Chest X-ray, AP view. Patient: 69 years old, sex F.
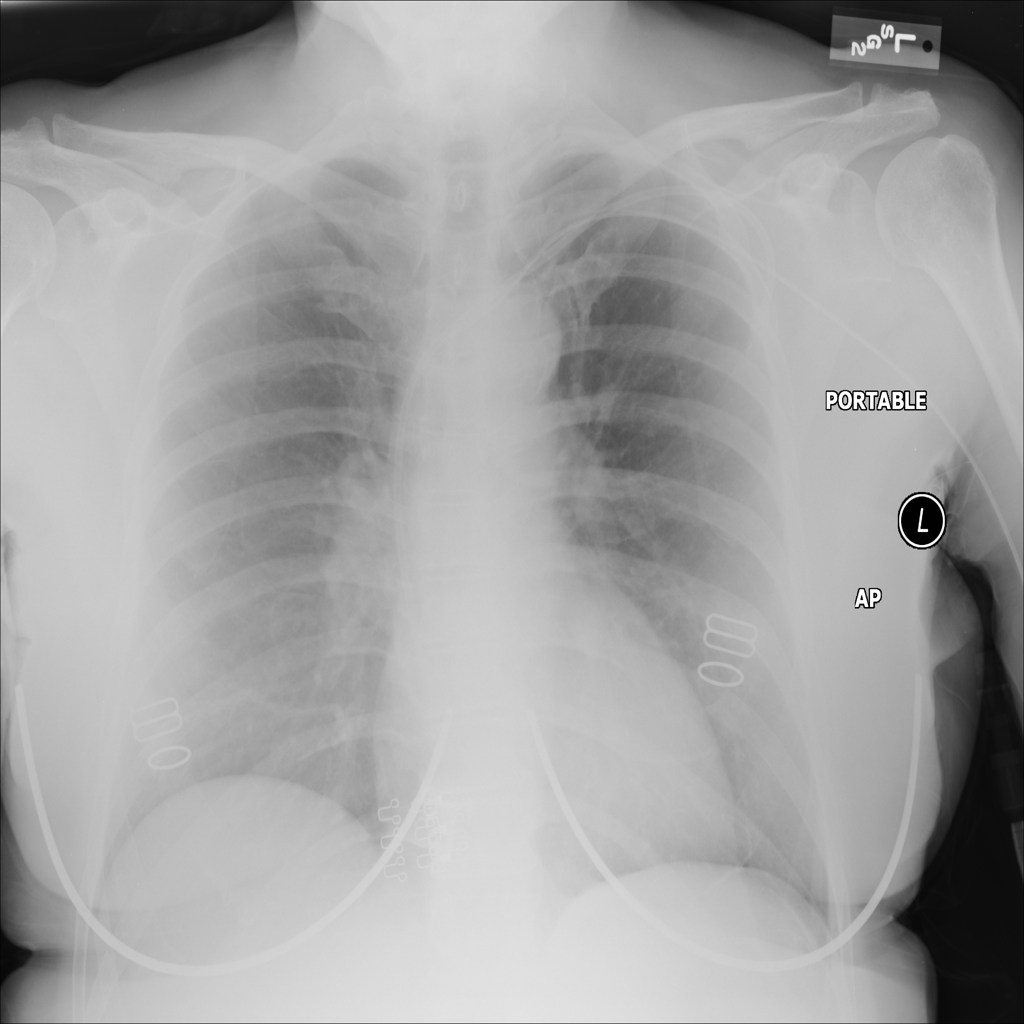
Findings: No Finding